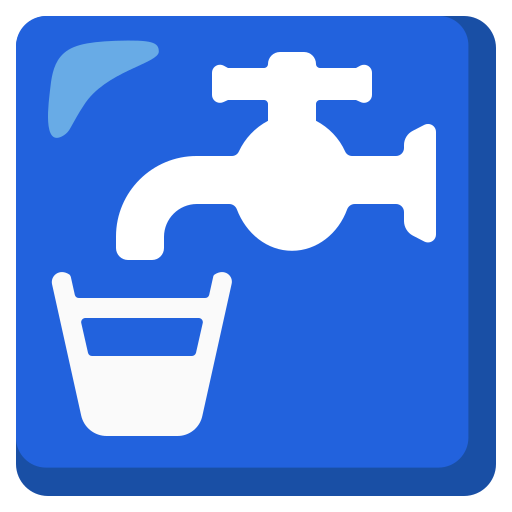
Emoji: 🚰